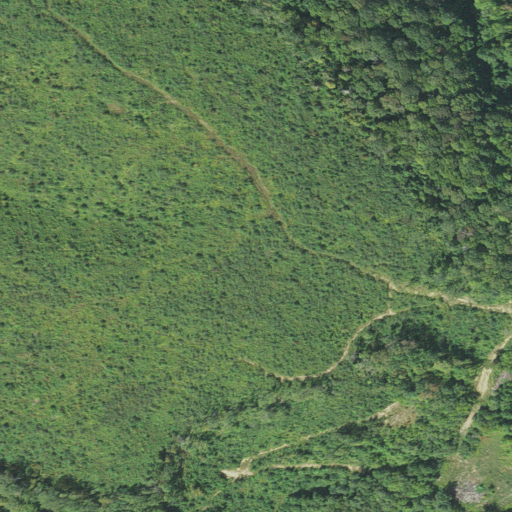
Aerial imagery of mountain in West Virginia named Wallowhole Mountain containing deciduous forest, grassland, shrub, mixed forest, and evergreen forest